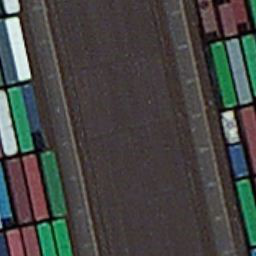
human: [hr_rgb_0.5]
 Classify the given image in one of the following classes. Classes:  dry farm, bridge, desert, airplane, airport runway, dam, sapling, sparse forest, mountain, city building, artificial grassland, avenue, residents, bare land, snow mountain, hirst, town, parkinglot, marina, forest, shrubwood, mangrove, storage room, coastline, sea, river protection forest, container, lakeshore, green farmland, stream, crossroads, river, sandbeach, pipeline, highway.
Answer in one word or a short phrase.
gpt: container